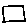
Label: square